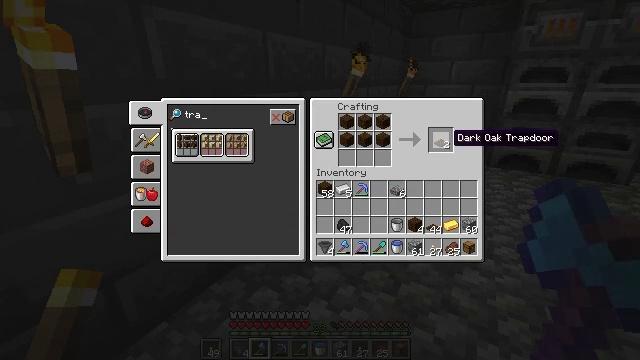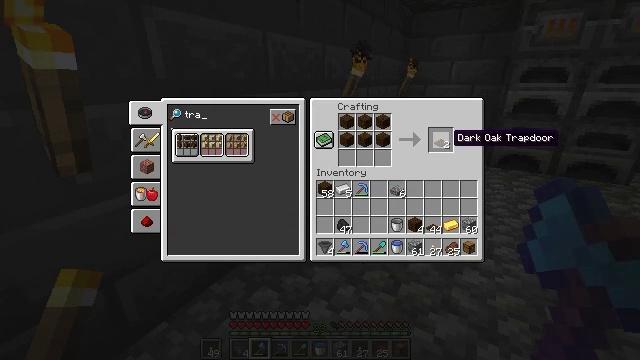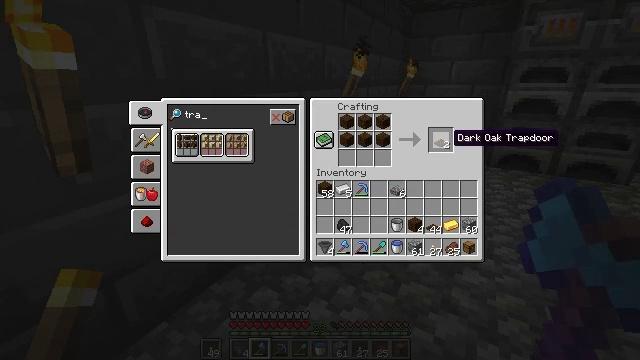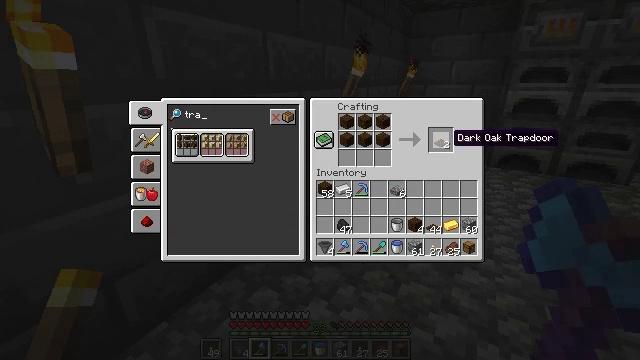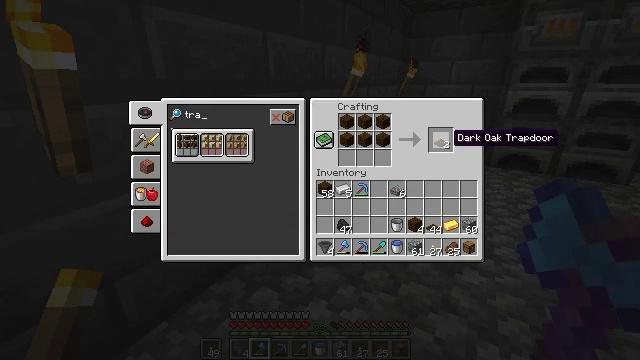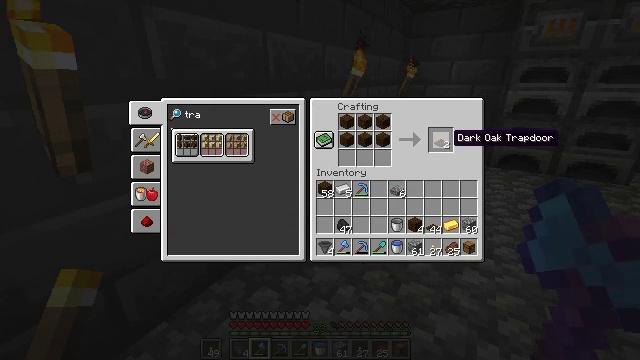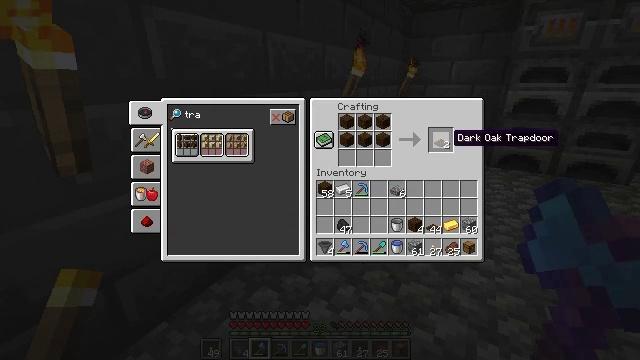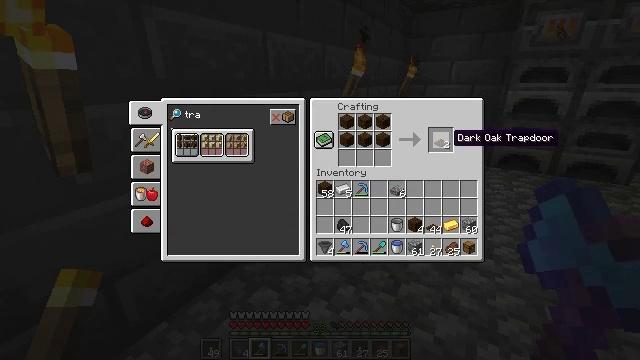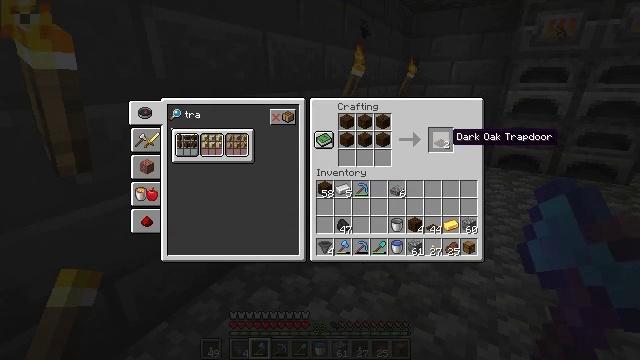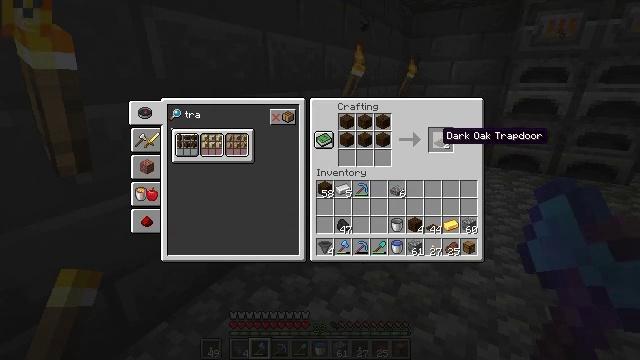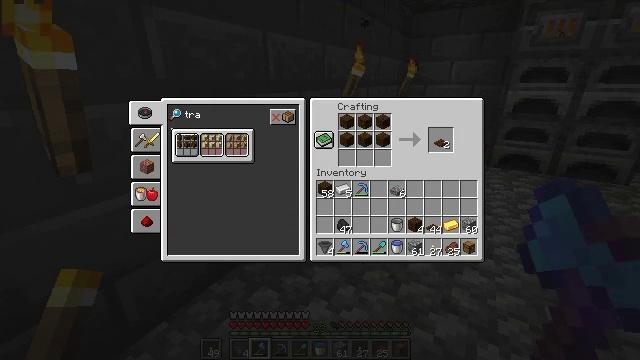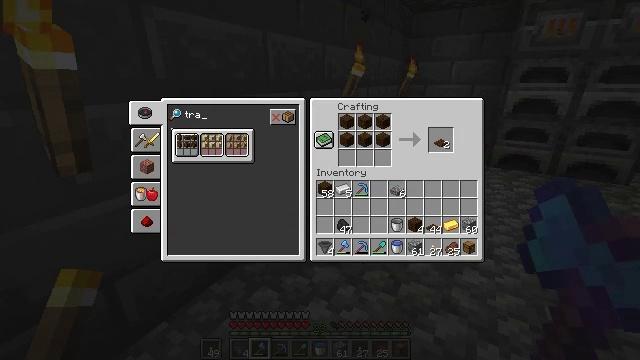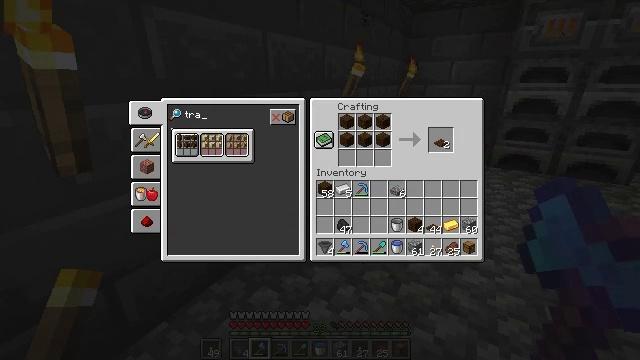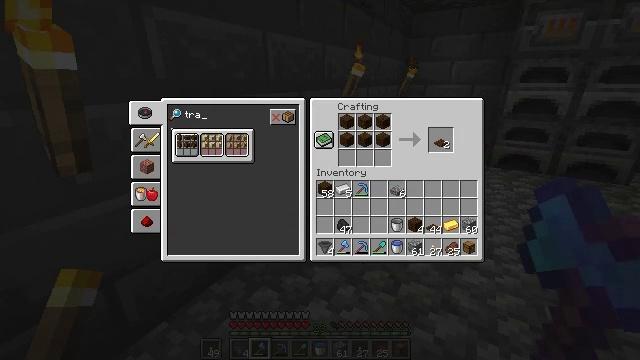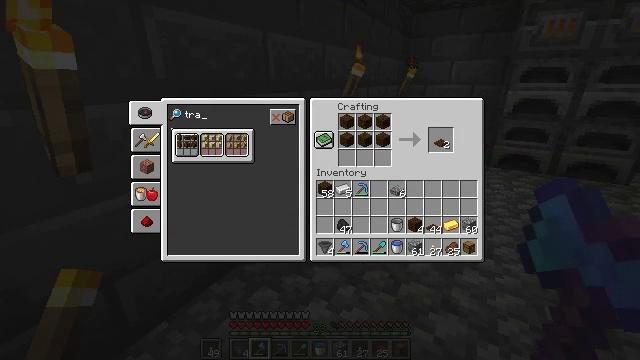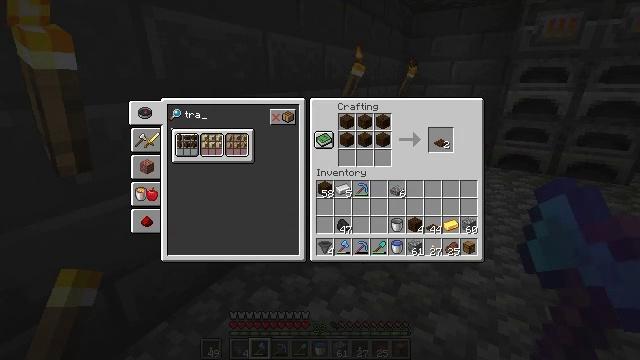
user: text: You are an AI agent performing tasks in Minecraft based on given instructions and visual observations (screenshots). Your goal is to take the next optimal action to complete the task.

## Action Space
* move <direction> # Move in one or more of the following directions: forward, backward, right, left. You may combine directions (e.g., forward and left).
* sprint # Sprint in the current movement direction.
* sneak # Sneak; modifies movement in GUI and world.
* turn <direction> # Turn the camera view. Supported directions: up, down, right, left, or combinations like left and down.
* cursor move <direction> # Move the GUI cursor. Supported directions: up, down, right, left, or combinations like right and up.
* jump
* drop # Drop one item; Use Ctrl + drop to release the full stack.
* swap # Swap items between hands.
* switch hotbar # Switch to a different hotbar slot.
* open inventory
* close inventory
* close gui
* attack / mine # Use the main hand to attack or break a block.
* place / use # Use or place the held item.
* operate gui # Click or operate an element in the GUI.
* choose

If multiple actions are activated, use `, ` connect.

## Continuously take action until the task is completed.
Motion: motion action
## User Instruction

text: Create a dark oak trapdoor using dark oak planks.
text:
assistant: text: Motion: no_op
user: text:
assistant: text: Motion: no_op
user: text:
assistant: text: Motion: no_op
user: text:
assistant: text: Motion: no_op
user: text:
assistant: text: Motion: no_op
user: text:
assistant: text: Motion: no_op
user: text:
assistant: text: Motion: no_op
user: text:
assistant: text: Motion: no_op
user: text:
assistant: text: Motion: cursor move left
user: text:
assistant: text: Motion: cursor move left
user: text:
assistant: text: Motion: cursor move left
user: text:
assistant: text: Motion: no_op
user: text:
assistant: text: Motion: no_op
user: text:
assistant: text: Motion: no_op
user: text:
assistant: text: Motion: no_op
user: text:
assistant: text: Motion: no_op
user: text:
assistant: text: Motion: no_op
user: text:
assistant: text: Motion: no_op
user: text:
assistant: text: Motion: no_op
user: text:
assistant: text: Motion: no_op
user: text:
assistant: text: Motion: no_op
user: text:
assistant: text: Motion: no_op
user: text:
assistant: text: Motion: no_op
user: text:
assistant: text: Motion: no_op
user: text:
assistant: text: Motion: no_op
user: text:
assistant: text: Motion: no_op
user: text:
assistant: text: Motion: no_op
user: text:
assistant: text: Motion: no_op
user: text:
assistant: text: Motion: cursor move left
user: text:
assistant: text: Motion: cursor move left